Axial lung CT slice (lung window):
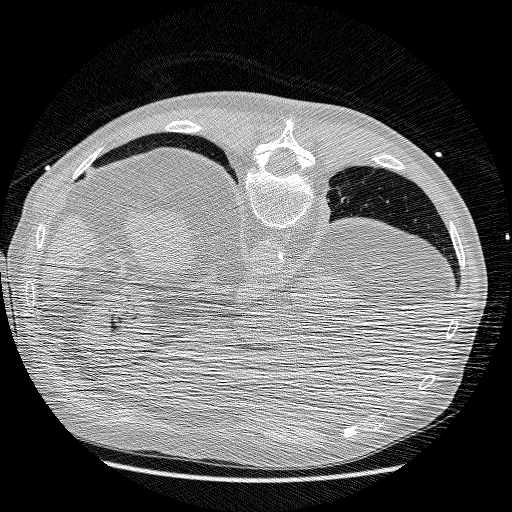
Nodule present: no